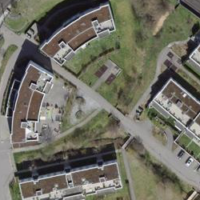
EUNIS habitat code: 54
Species observed at this site:
Prunus spinosa